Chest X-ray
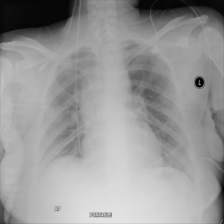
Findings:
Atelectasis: negative
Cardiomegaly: negative
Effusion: negative
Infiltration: negative
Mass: negative
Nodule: negative
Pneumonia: negative
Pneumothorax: negative
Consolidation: negative
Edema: negative
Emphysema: negative
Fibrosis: negative
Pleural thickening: negative
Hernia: negative